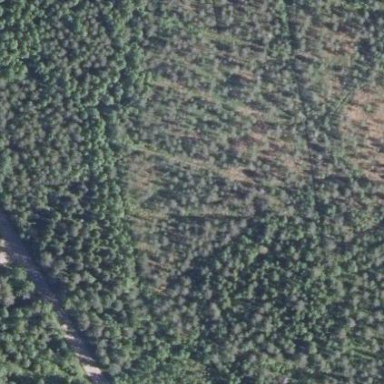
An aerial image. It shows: Needle-leaved woodland.